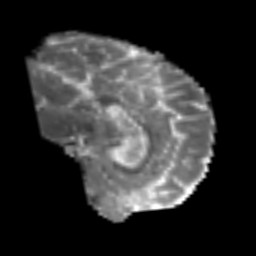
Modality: MD
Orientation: sagittal
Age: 54
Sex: male
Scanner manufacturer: siemens
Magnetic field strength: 3 T
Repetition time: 6.1 s
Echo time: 0.101 s